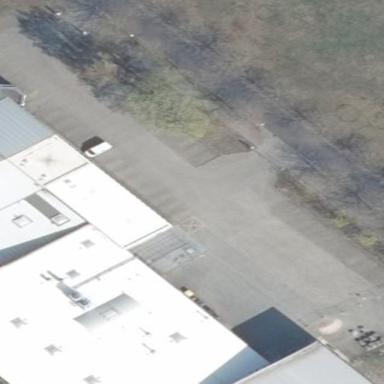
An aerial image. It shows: White industrial building with flat roof.